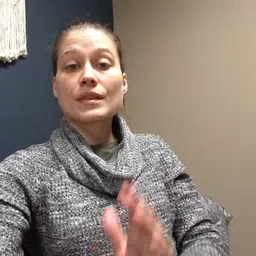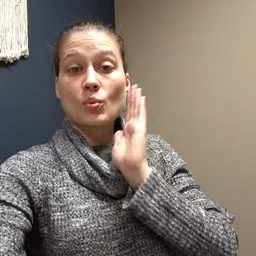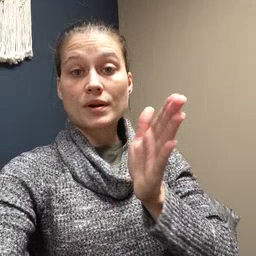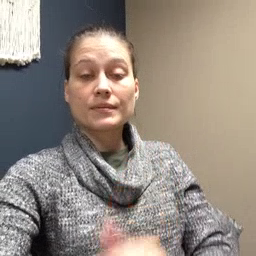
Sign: will